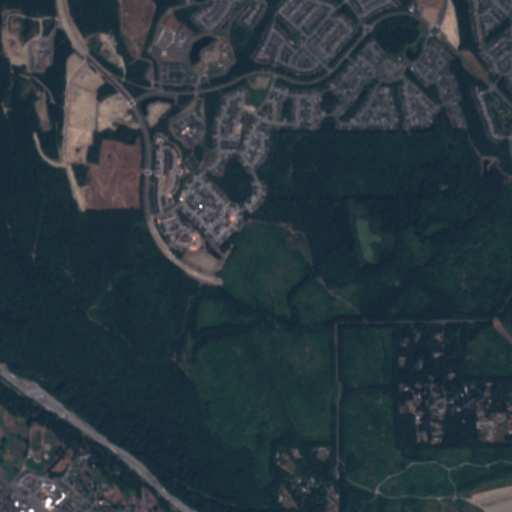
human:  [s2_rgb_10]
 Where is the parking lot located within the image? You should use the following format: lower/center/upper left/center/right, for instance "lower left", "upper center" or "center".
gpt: The parking lot is located in the lower left of the image.
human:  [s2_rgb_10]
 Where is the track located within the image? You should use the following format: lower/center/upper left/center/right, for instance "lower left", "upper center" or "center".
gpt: The track is located in the lower left of the image.
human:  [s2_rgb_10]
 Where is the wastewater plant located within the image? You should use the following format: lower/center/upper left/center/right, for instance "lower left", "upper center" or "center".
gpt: The wastewater plant is located in the upper left of the image.
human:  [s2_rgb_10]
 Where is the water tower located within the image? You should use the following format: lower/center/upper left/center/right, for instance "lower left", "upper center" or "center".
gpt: The water tower is located in the upper center of the image.
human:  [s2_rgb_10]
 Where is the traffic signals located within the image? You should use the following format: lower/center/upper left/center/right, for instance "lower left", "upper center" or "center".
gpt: The traffic signals is located in the lower left of the image.
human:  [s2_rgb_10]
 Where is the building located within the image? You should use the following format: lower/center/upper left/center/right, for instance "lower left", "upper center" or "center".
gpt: There is no building in the image.